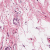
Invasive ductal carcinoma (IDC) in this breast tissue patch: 0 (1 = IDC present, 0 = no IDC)